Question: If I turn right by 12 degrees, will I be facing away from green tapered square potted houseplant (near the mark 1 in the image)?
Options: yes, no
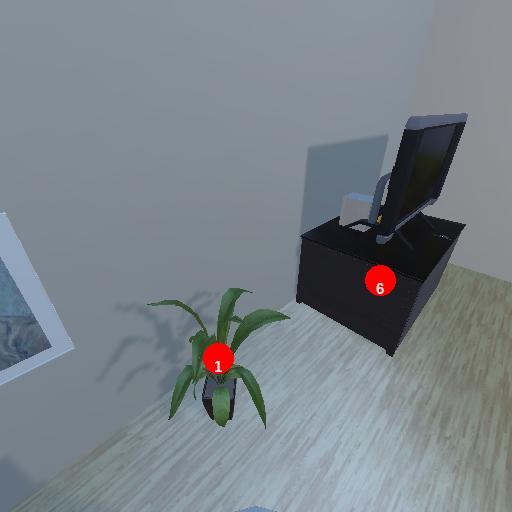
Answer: yes